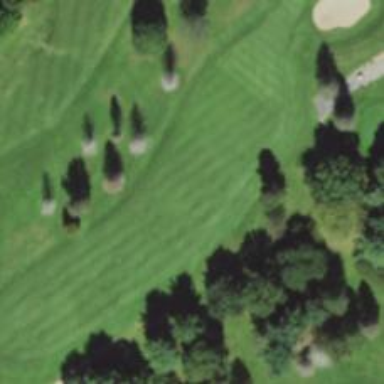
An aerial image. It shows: Golf hole.